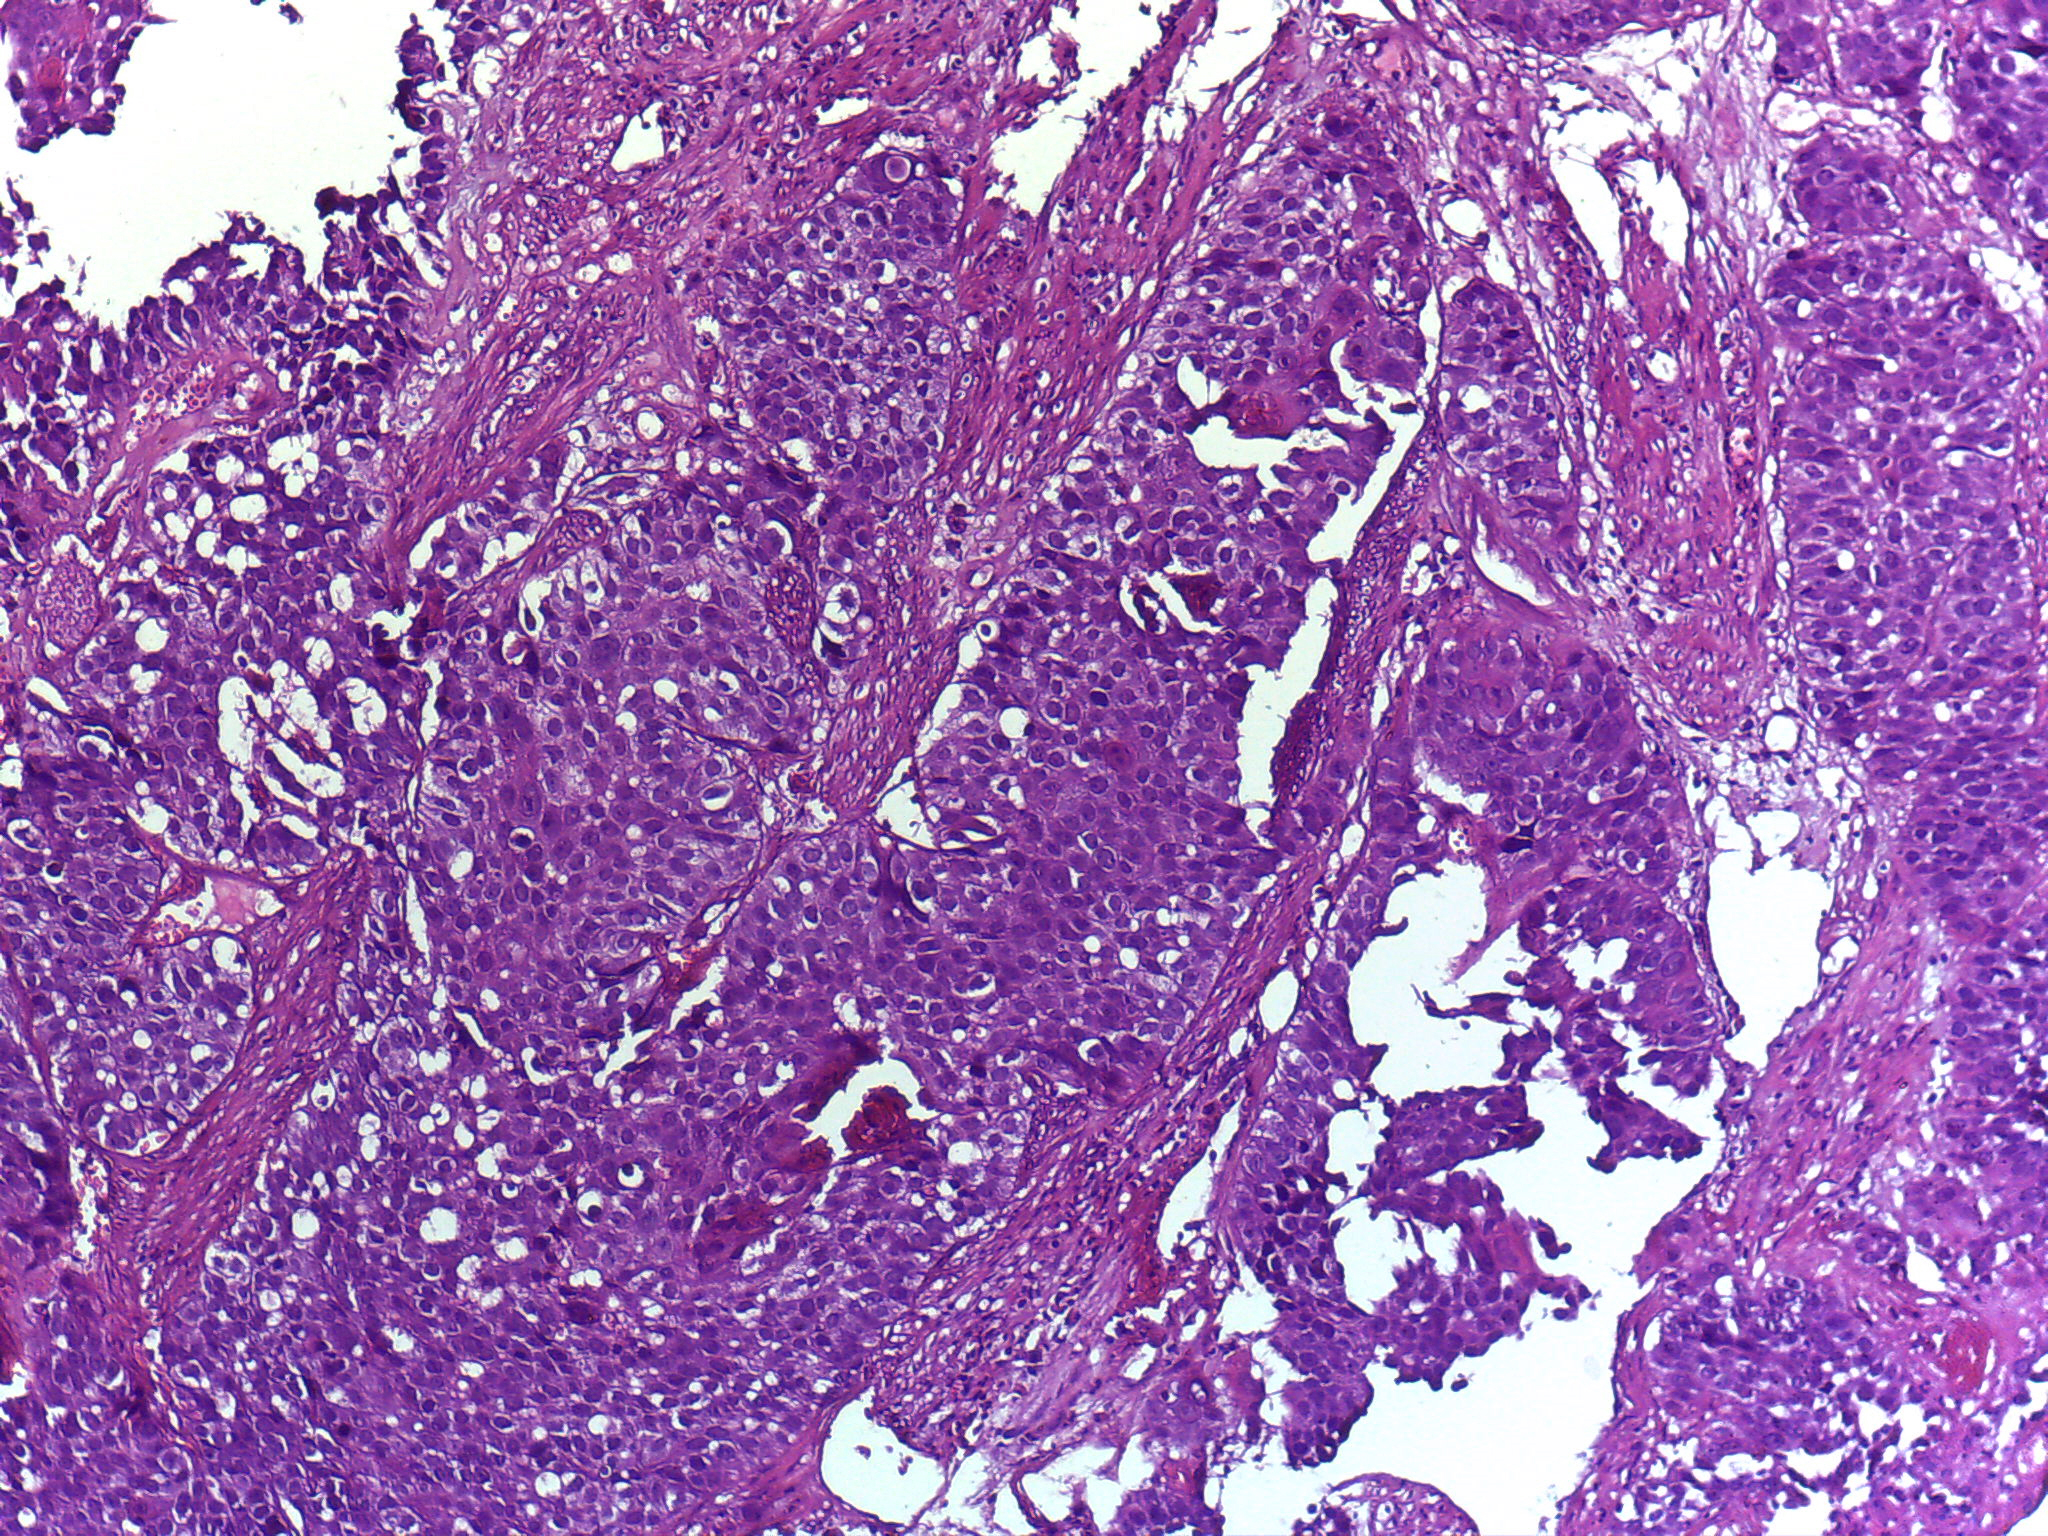
Diagnosis: OSCC